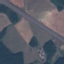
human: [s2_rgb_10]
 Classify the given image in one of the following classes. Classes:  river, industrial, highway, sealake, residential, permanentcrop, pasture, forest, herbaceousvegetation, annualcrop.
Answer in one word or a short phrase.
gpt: Highway